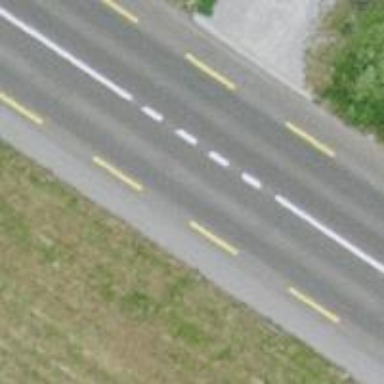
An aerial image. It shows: Primary highway with asphalt surface and designated lane for cyclists.